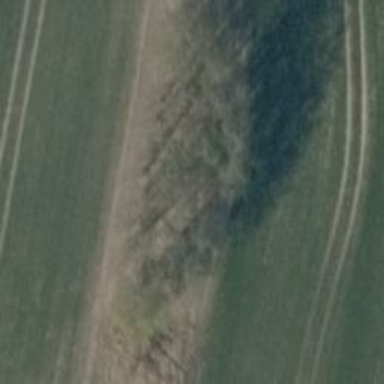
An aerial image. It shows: Row of trees in natural setting.